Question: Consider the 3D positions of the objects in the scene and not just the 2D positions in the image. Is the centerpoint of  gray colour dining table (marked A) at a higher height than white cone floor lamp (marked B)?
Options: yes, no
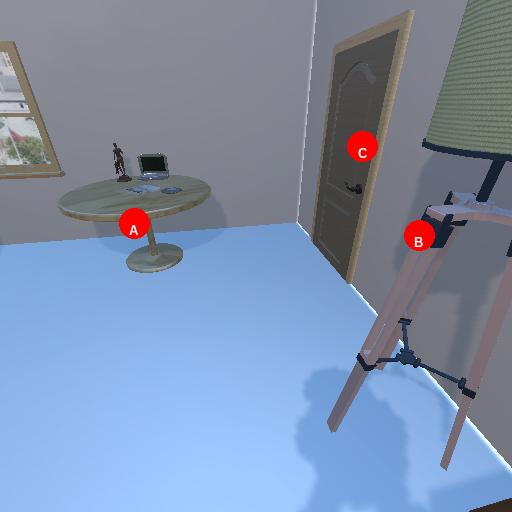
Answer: yes